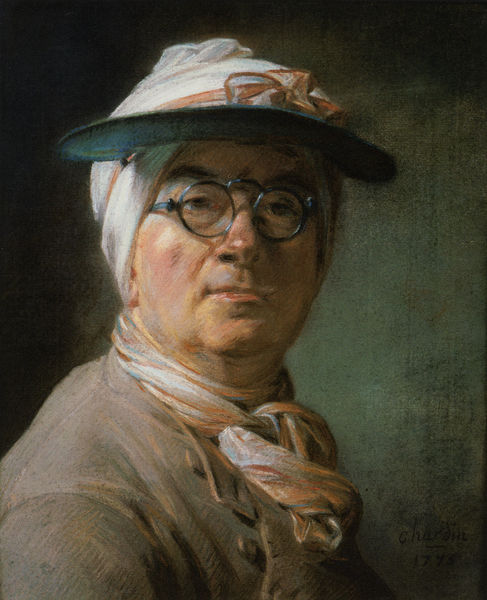
Titel: Selbstbildnis mit Augenschirm
Künstler: Jean-Baptiste Siméon Chardin
Standort: Paris
Institution: Musée du Louvre
Schlagwörter: blau, dunkel, gemälde, haut, kopf, mann, schatten, weiß, gelb, grün, braun, brust, bunt, frankreich, frau, grau, hell, hintergrund, hut, kleider, kreide, licht, mund, nase, ohr, orange, pastell, schwarz, stirn, türkis, blick, rose, rot, schal, schirm, sonnenschirm, tuch, beige, malerei, schleife, alt, gläser, hemd, jacke, kappe, mütze, wand, augen, band, barock, gesicht, inkarnat, knoten, kragen, bildnis, hals, herr, portrait, porträt, signatur, öl, sonne, mantel, augenbrauen, brustbild, frontal, kinn, knopf, lippen, potrait, rechts, rosa, rouge, schulter, rund, kopfbedeckung, wangen, wüste, ölgemälde, verkleidung, kopftuch, brauen, büste, datum, halstuch, pupillen, maler, streifen, metall, wange, knöpfe, jackett, naht, revers, selbstporträt, krempe, seitenlicht, ohrläppchen, schild, schraffur, portait, brille, selbstbildnis, chardin, nasenlöcher, kneifer, nickelbrille, zwicker, biedermeier, augengläser, rasiert, doppelkinn, portät, mudn, gut, zugeknöpft, forscher, aufklärung, entdecker, klappe, geknöpft, schirmmütze, turban, schutz, franzose, pastellkreide, sonnenblende, sonnenschutz, verschmitzt, brillenbügel, künstrler, rundbrille, sptzweg, brillenträger, kopdtuch, rainer, shcleife, schatetn, hutt, t, schir, bliack, 1775, reiner, rainer sass, sass, gesichtsfahrrad